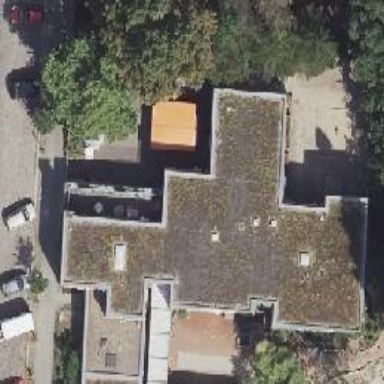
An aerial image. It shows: Kindergarten.